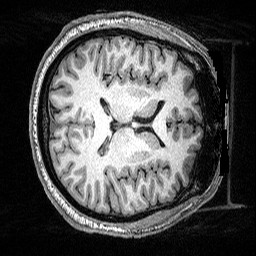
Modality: T1w
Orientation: axial
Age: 43
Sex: male
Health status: ill
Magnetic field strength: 3 T
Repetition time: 2.53 s
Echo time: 0.00331 s